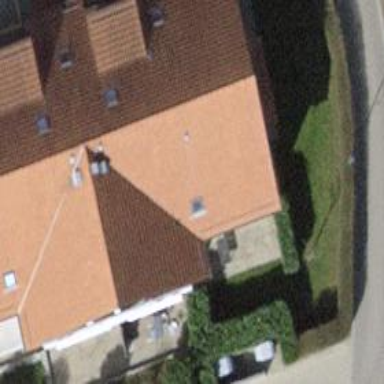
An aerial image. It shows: Gabled roof adorns the apartments building.